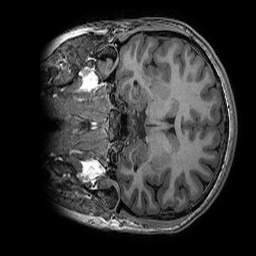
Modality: T1w
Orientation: coronal
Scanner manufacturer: ge
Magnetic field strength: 3 T
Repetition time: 0.008156 s
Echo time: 0.00318 s